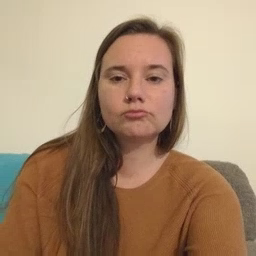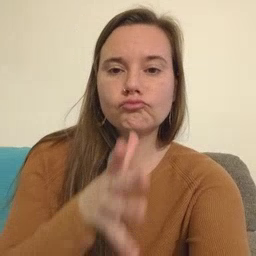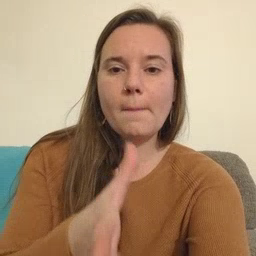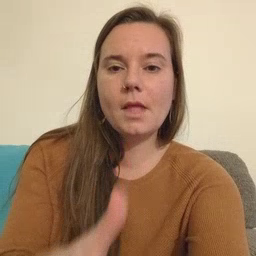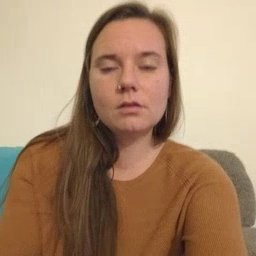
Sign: grandma